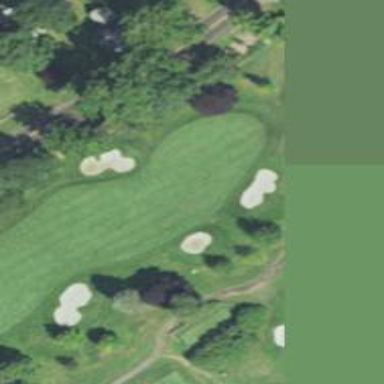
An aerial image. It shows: Golf hole.